Field crop: maize
Growth stage: 2
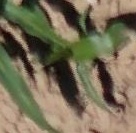
Species: maize